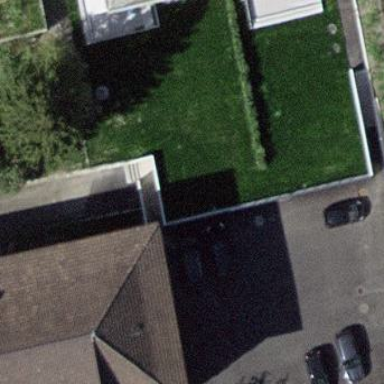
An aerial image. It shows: Garage.